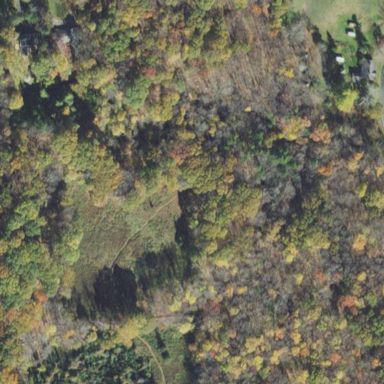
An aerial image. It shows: Existing Preserved Open Space in woodland area.